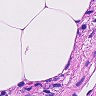
Metastatic tissue present: no